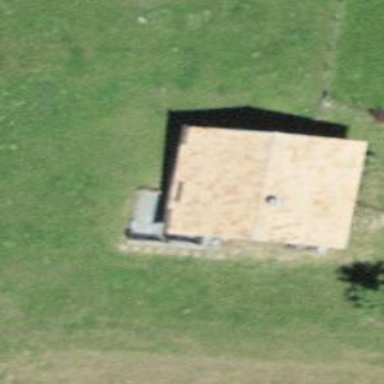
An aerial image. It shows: Cabin is depicted in the image.